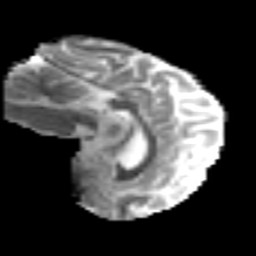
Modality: MD
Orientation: sagittal
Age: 35
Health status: ill
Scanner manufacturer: philips
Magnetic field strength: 3 T
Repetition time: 9 s
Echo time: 0.127 s